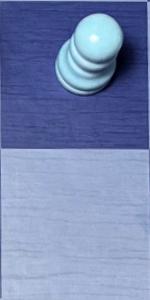
Label: Empty